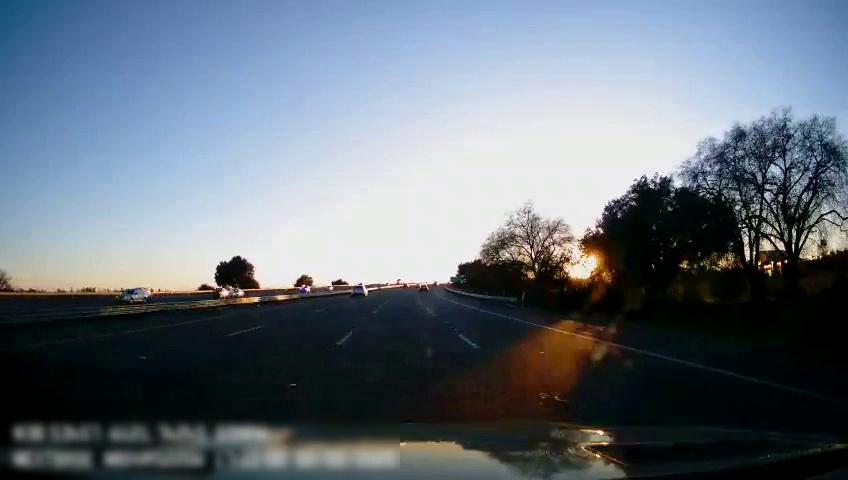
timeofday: Day
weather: Sunny
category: Drivable Space
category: Vehicles | SUV
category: Vehicles | SUV
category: Vehicles | SUV
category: Vehicles | SUV
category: Vehicles | SUV
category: Vehicles | SUV
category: Lanes | Alternate Lane
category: Lanes | Current Lane
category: Lanes | Current Lane
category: Lanes | Alternate Lane
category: Lanes | Alternate Lane